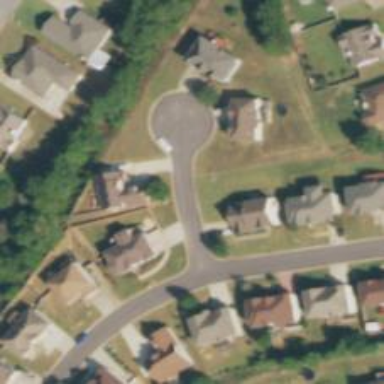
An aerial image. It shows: Turning circle on the road.